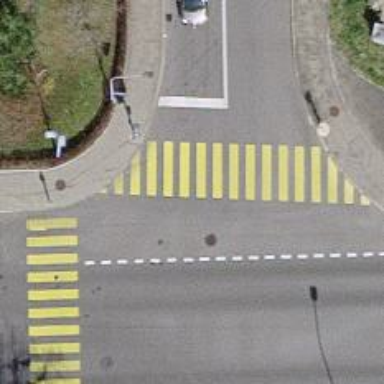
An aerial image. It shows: Crossing with zebra traffic signals.